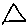
Label: triangle